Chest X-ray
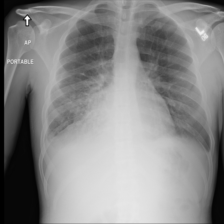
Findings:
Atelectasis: negative
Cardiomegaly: negative
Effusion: positive
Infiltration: positive
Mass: negative
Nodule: negative
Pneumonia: negative
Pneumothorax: negative
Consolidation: negative
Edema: negative
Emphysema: negative
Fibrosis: negative
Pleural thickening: negative
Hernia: negative